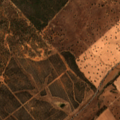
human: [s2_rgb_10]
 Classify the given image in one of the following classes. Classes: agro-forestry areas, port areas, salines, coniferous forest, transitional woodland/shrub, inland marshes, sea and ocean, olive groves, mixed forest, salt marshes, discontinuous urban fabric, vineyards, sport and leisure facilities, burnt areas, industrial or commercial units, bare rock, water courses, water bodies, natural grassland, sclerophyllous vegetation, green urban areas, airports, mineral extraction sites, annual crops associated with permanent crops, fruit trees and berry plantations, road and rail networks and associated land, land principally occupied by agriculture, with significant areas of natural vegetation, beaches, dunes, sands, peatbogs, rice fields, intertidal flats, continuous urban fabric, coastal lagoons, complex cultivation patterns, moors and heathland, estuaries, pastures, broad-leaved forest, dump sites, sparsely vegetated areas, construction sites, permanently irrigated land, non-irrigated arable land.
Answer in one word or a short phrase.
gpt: non-irrigated arable land, agro-forestry areas, broad-leaved forest, transitional woodland/shrub